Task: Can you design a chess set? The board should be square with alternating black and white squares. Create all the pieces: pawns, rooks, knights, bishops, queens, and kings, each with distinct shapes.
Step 3600:
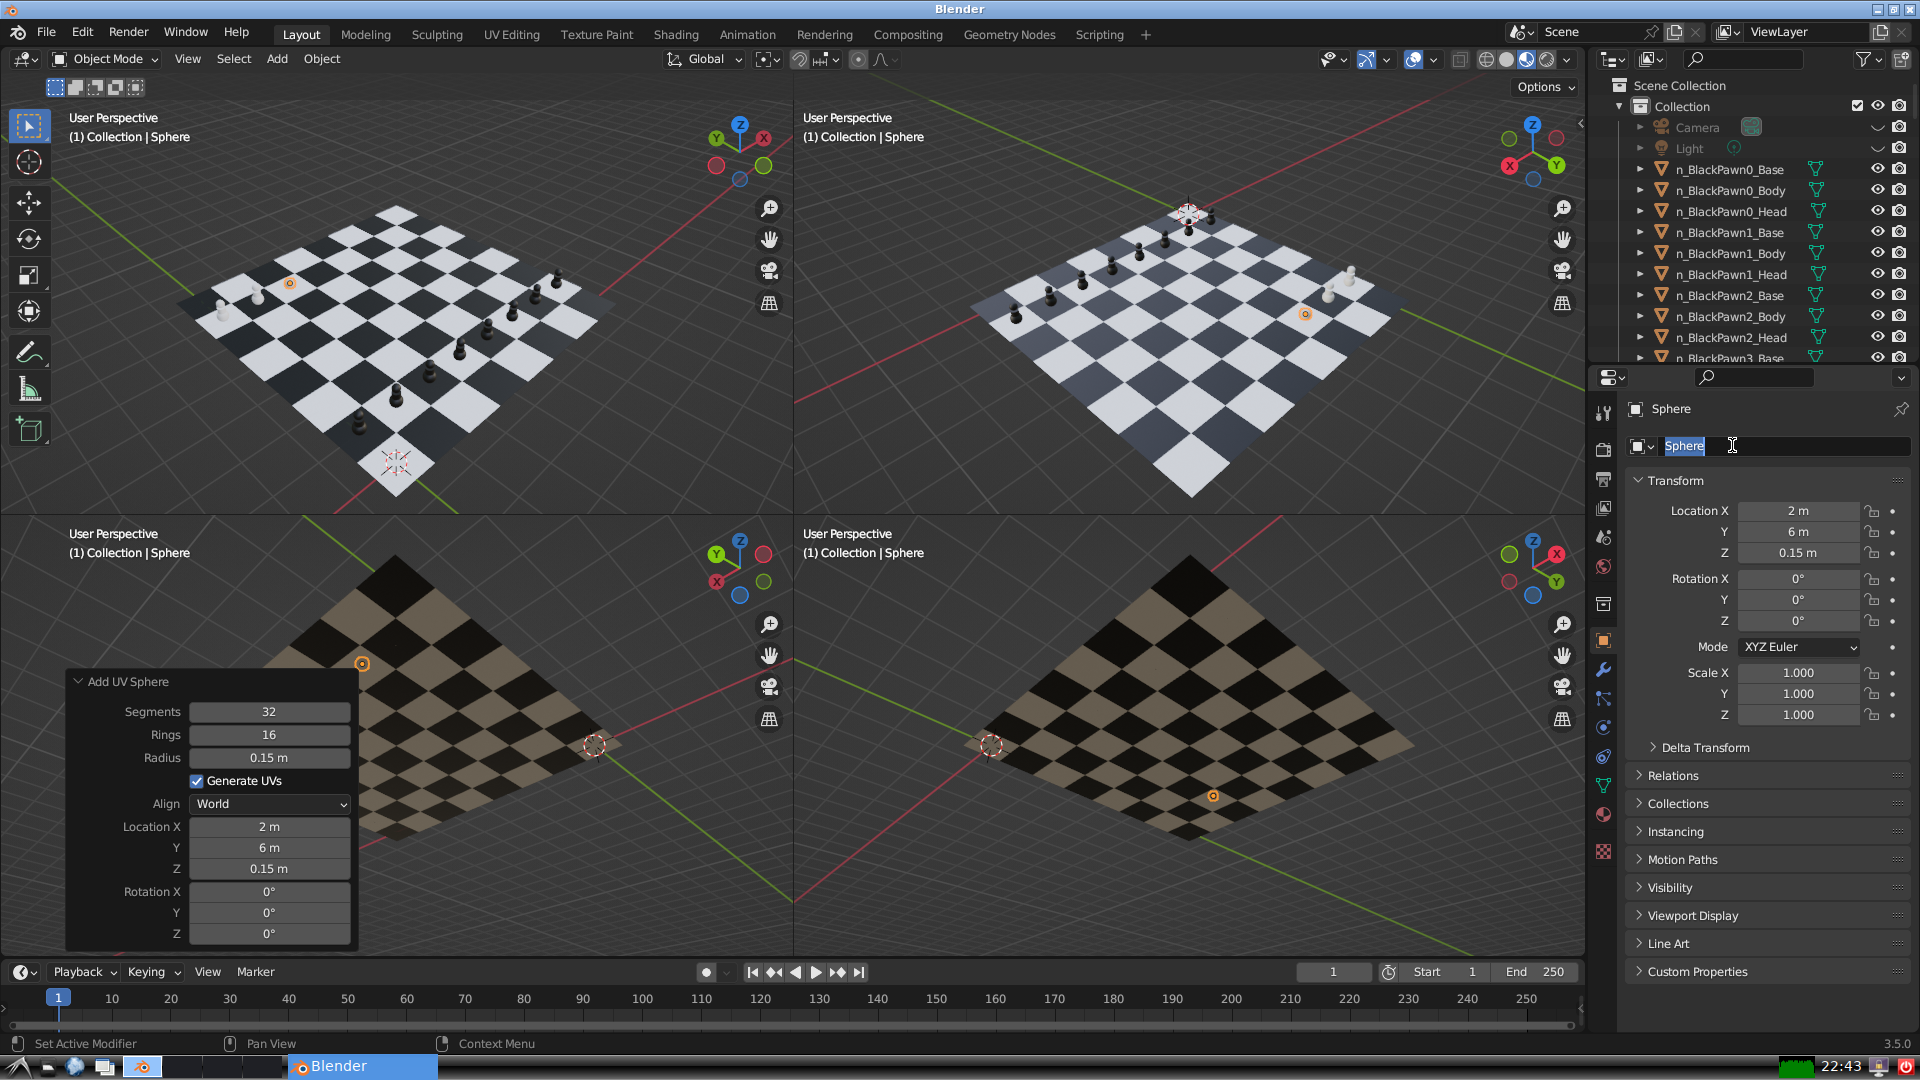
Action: input_text: n_WhitePawn2_Base